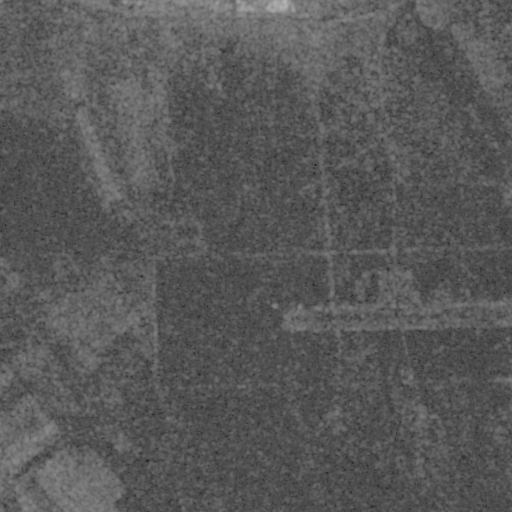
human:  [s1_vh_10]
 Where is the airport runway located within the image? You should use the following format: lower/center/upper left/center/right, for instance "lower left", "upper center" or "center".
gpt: The airport runway is located in the center right of the image.
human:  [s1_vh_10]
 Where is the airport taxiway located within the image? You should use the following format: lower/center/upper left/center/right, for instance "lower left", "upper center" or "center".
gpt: The airport taxiway is located in the center right of the image.
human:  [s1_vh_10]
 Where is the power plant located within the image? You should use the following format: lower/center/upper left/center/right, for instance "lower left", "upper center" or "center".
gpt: There is no power plant in the image.

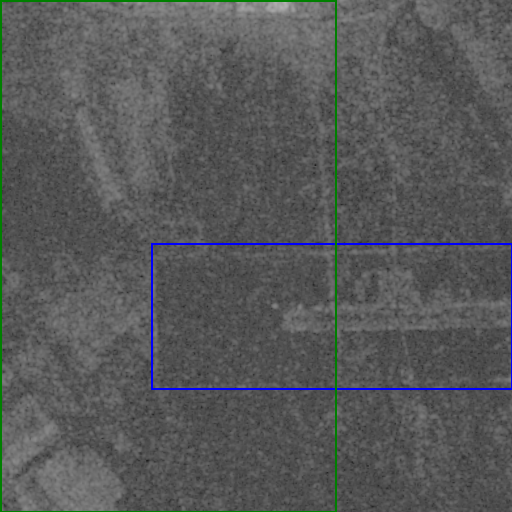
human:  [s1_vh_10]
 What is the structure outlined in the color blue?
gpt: The structure outlined in blue is an airport.
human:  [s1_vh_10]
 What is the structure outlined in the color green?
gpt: The structure outlined in green is a crop field.
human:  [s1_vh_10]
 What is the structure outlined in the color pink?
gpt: There is no pink outline.